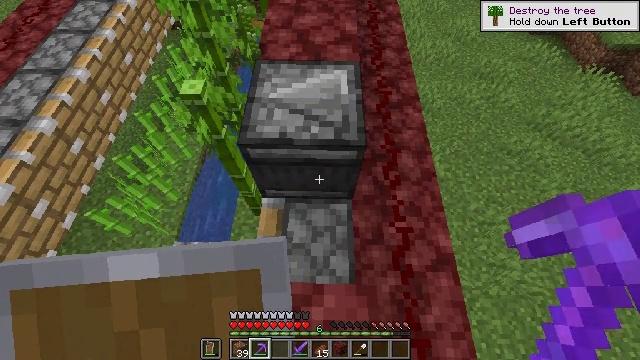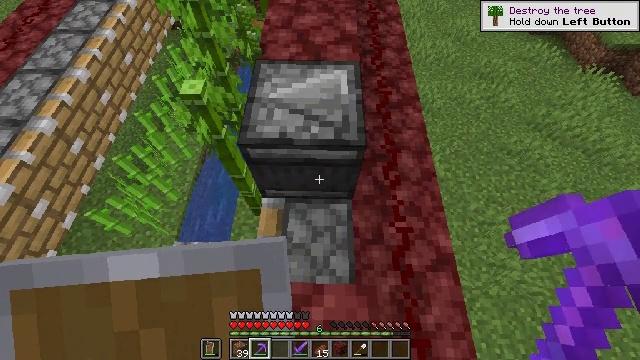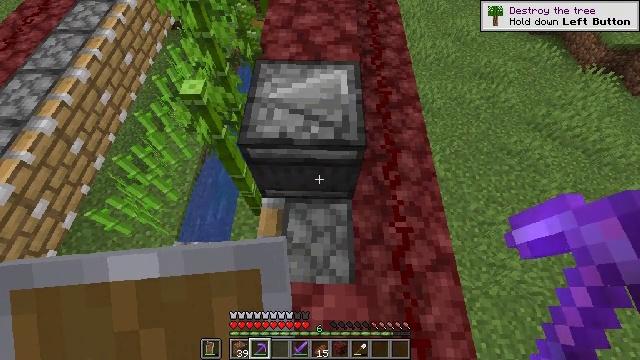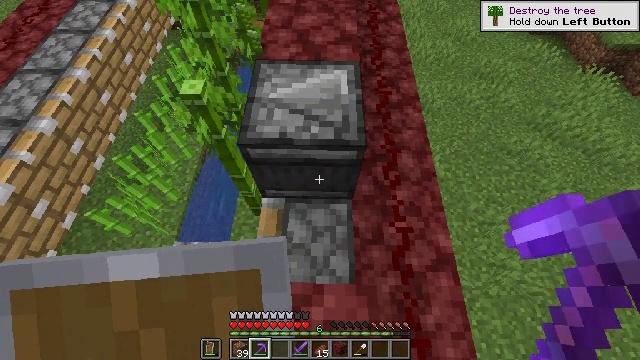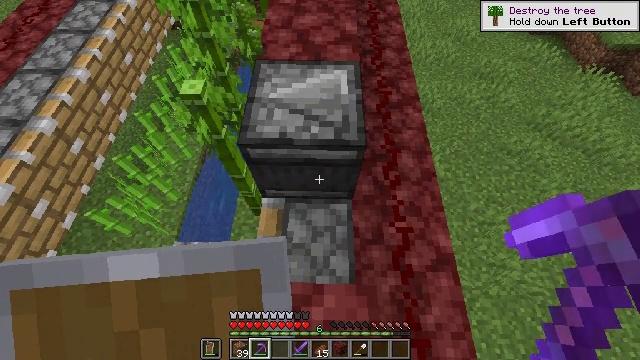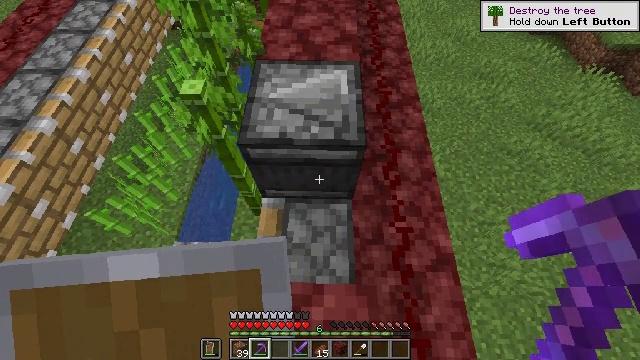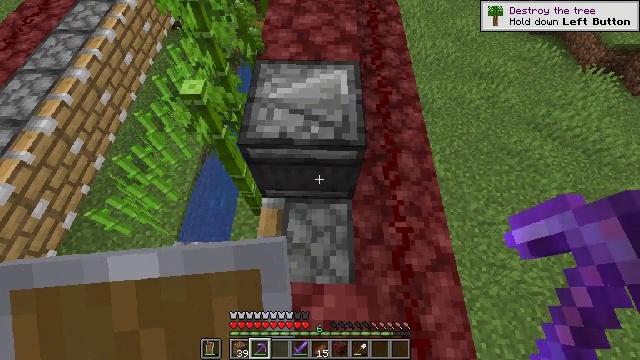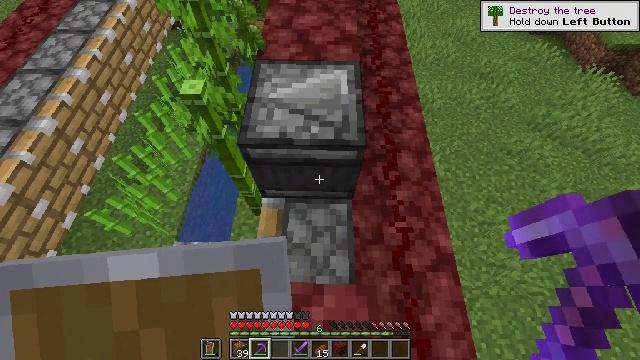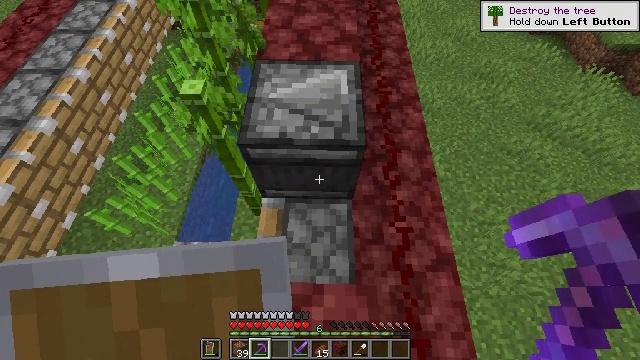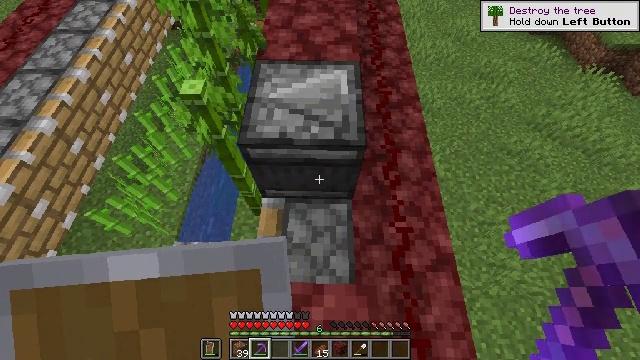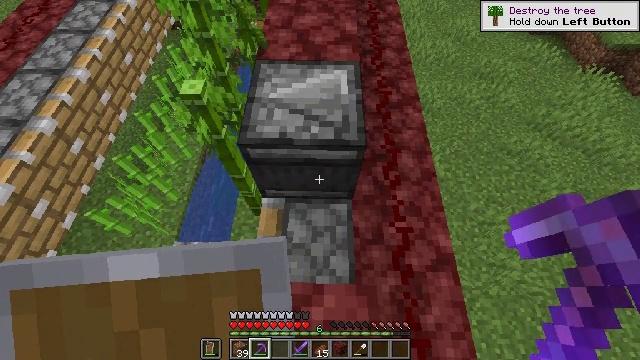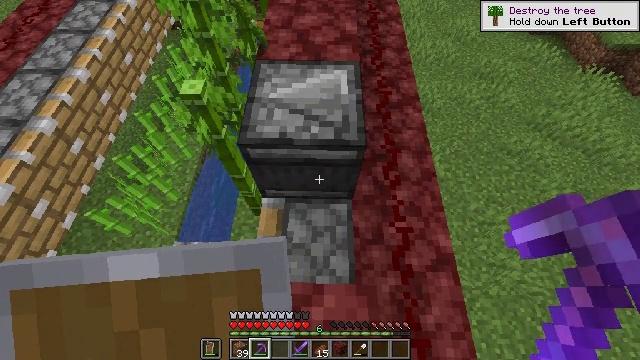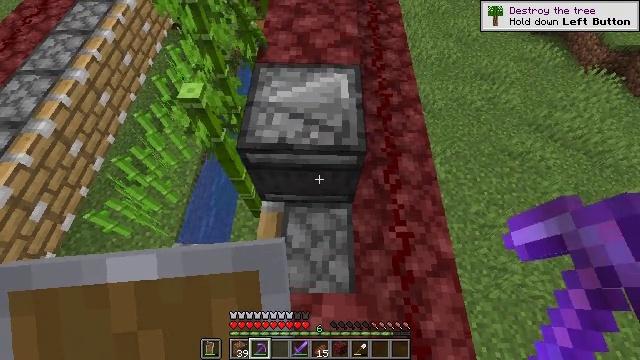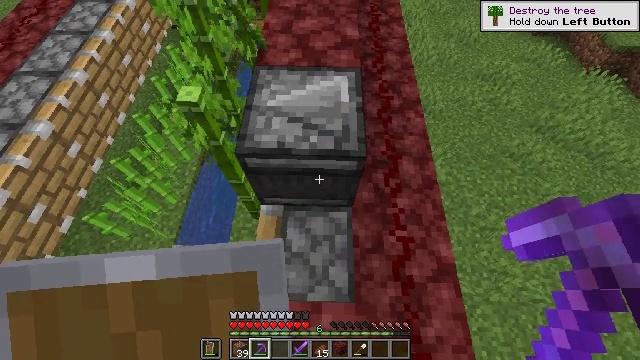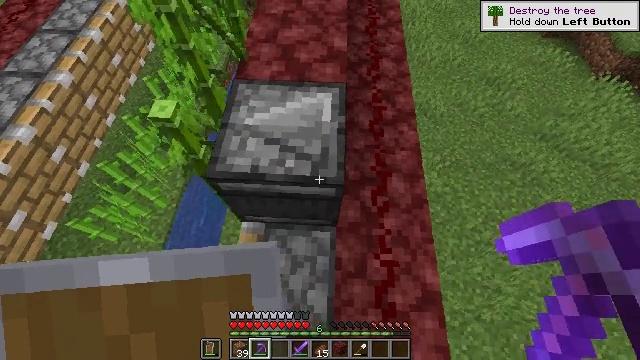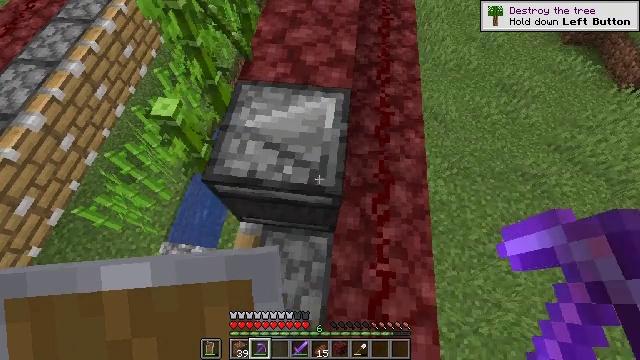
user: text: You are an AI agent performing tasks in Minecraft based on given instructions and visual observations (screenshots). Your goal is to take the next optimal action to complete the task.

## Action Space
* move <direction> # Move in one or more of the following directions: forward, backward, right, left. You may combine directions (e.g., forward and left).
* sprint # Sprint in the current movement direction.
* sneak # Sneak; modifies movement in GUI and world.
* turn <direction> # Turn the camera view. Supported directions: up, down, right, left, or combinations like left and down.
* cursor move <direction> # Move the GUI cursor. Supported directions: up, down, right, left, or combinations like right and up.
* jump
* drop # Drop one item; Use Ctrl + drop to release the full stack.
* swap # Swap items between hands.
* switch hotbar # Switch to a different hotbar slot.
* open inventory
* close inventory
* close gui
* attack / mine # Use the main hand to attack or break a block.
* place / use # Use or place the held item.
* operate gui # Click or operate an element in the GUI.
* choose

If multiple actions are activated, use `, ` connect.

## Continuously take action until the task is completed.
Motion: motion action
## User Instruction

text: Collect the observer.
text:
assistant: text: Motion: no_op
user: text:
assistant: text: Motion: no_op
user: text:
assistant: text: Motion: no_op
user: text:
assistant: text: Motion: no_op
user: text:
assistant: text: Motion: no_op
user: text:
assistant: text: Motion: no_op
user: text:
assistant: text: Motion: no_op
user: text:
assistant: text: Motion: no_op
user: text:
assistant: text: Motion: no_op
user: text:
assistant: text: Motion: no_op
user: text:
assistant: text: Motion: no_op
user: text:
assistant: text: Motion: move forward
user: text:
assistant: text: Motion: move forward and move right
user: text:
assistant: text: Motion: move forward and move right, turn left and down
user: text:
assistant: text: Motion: move forward and move right, turn left
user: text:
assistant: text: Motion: move forward and move right, turn left
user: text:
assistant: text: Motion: move forward and move right, turn left
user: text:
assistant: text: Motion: move forward and move right, turn left
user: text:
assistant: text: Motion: turn left
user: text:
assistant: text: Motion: turn left
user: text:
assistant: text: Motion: turn left
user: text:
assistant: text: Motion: turn left
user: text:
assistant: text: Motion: no_op
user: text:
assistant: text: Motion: turn left
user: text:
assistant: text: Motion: turn left
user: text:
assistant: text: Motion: turn left
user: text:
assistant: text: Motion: turn left
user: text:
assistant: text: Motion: no_op
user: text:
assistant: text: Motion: turn left
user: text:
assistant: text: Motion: turn left and up